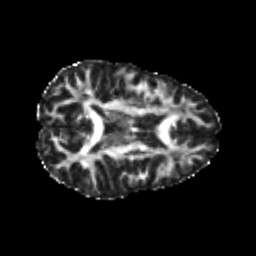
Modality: FA
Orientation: axial
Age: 25
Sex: female
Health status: healthy
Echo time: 0.074 s